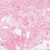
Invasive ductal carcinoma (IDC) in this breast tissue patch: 0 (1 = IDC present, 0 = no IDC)